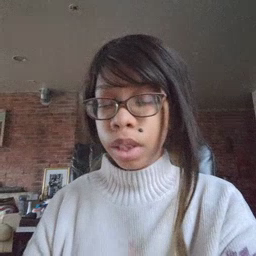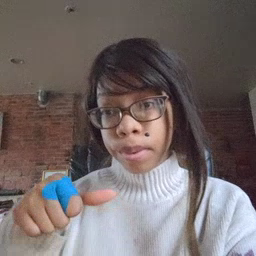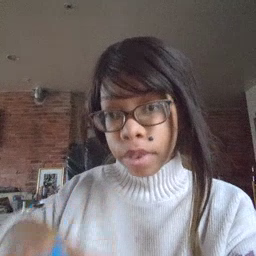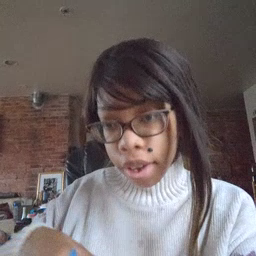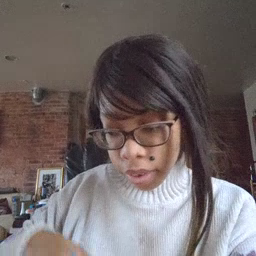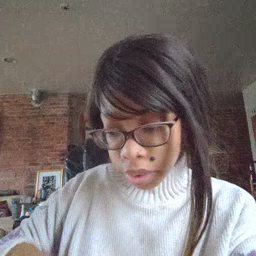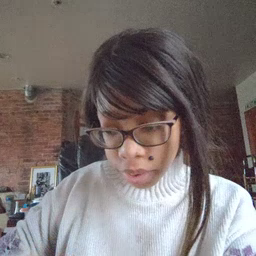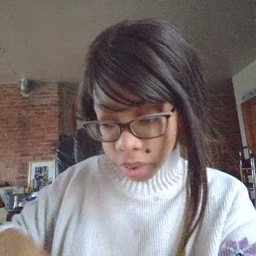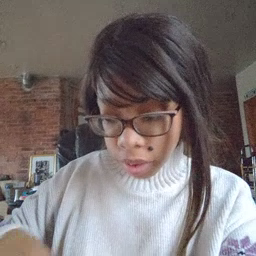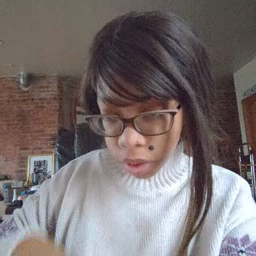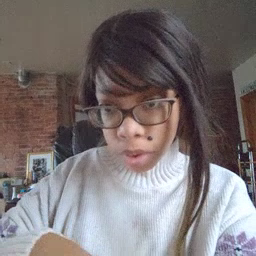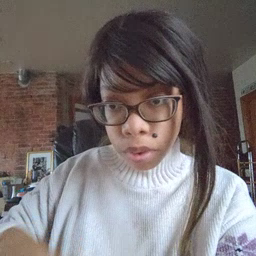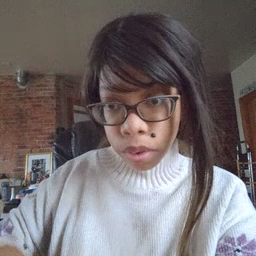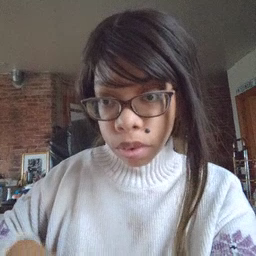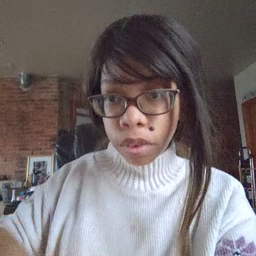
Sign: puzzle